Brain MRI, modality: hrT2
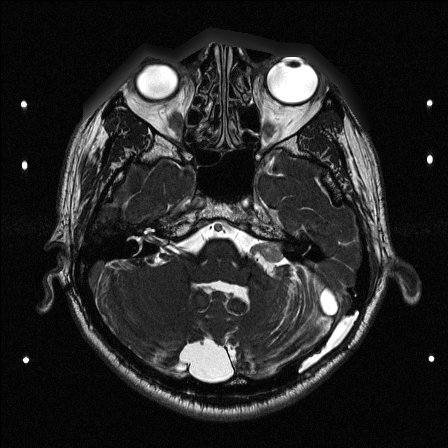